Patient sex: M
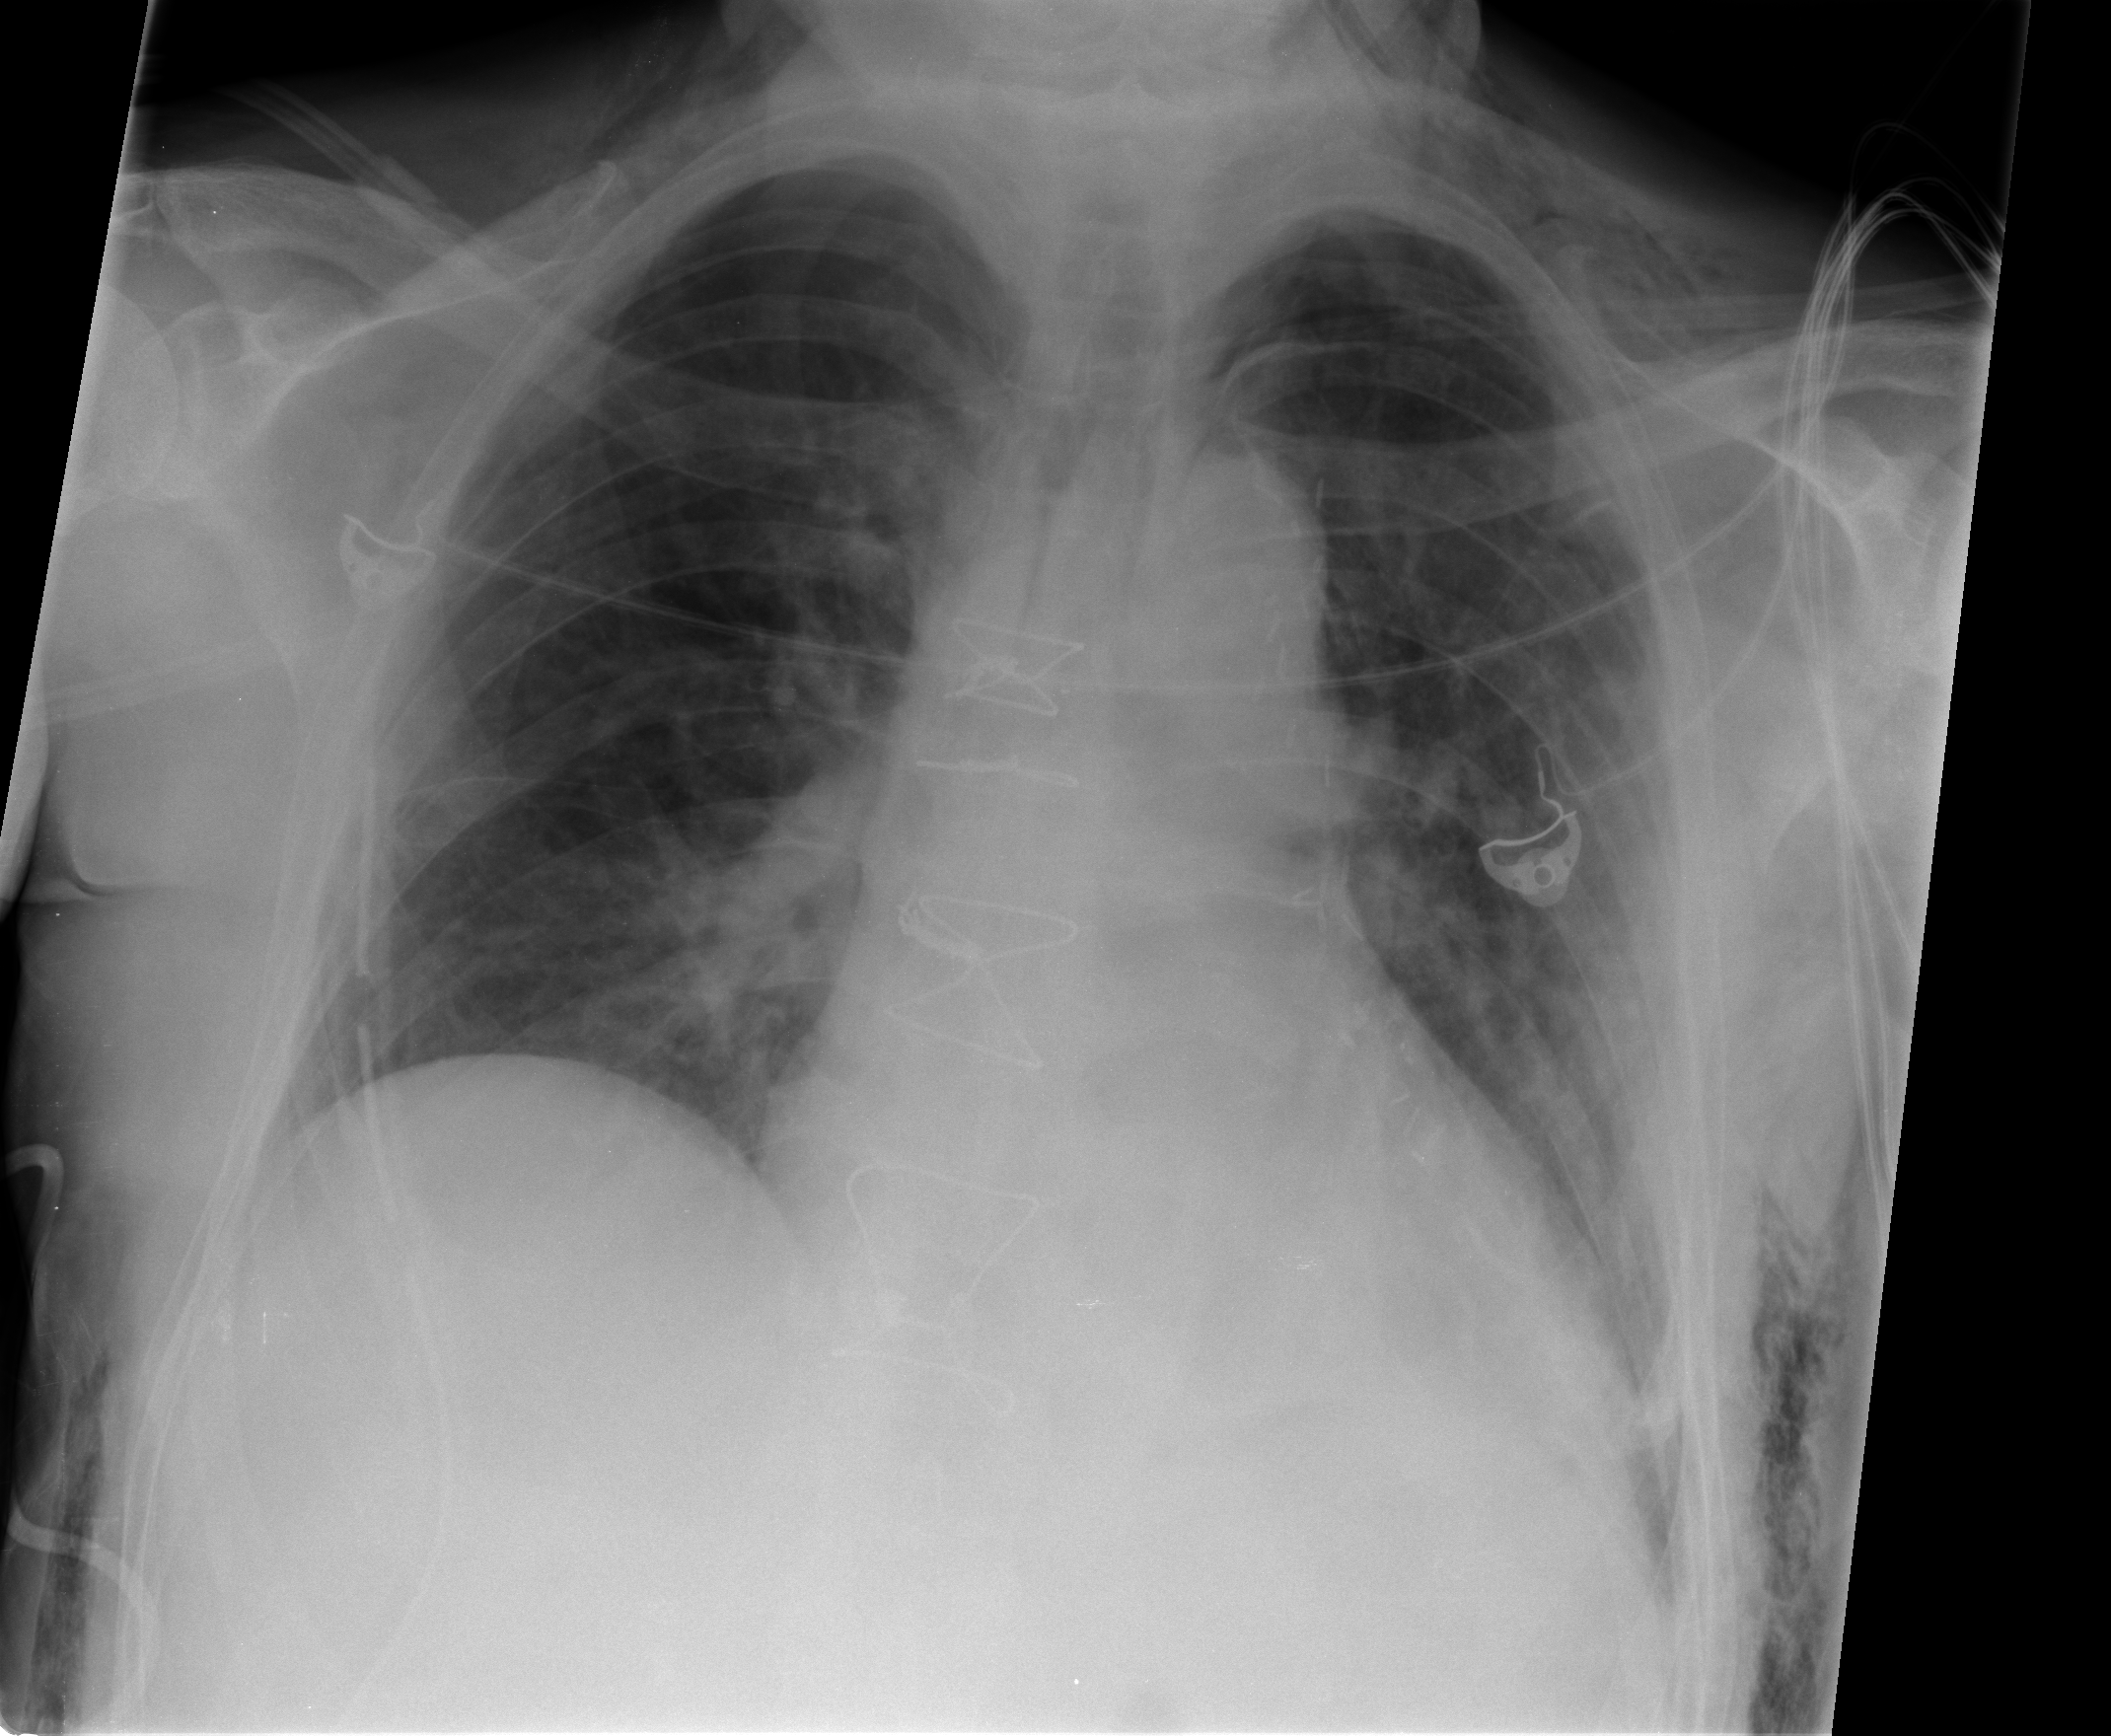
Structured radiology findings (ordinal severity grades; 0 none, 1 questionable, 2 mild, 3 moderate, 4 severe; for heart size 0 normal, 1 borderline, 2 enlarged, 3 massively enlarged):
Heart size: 2
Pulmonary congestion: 2
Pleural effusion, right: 0
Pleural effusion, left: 0
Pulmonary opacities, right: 0
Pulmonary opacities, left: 2
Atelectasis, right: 0
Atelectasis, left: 2